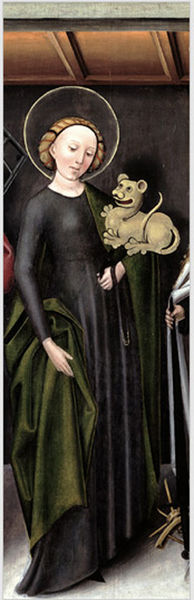
Titel: Die Heilige Margaretha
Künstler: Malerfamilie Murer
Standort: Karlsruhe
Institution: Staatliche Kunsthalle Karlsruhe
Schlagwörter: blau, dunkel, gemälde, hand, mann, umhang, grün, ausschnitt, braun, brust, busen, frau, frisur, grau, haar, hell, holz, kleid, mund, nase, raum, schwarz, weiss, zeichnung, zimmer, blick, dach, dame, hund, rot, tier, tiere, tuch, hochformat, malerei, blond, wand, arm, augen, band, blass, falten, gesicht, halten, samt, stehen, trauer, bild, bildnis, hände, innenraum, instrument, niederlande, portrait, porträt, öl, mühle, gitter, boden, figur, gewand, haare, interieur, mantel, stehend, stoff, decke, innen, gotik, locken, renaissance, traurig, stock, engel, maus, skulptur, schwanz, brüste, wangen, leine, dunkelgrün, naiv, weis, haarband, rad, wagenrad, ölgemälde, falte, zopf, detail, faltenwurf, plastik, lachen, katze, blondine, kater, comic, holzdecke, ganzkörper, lustig, altar, heiligenschein, nimbus, gotisch, geflochten, teufel, wesen, mittelalter, hochzeit, kasetten, elisabeth, kassetten, kassettendecke, königin, löwe, heilige, blon, heilig, maria, madonna, magdalena, rosenkranz, gehäuse, klarheit, zerbrochen, drachen, ikone, drache, grotesk, aureole, attribut, treue, georg, kasette, gaze, kasettendecke, markus, halo, geischt, mandorla, flandern, heiligenschien, glorie, triptichon, geand, evangelist, löwenbaby, renissance, moosgrün, jan, wappentier, van eyck, griffon, haarnetz, christian, dress, painting, blaues kleid, lockern, marterwerkzeug, gefache, black, schwarzes kleid, woman, green, flechtfrisur, waldgrün, glorienschein, margarete, sinnrad, n, arnolfini, hübsche frau, frau dame, nimb, dark, lila gewand, geflochtene haare, glorienchein, religious, heilingeschein, lioness, slim, gesture, averted gaze